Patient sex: M
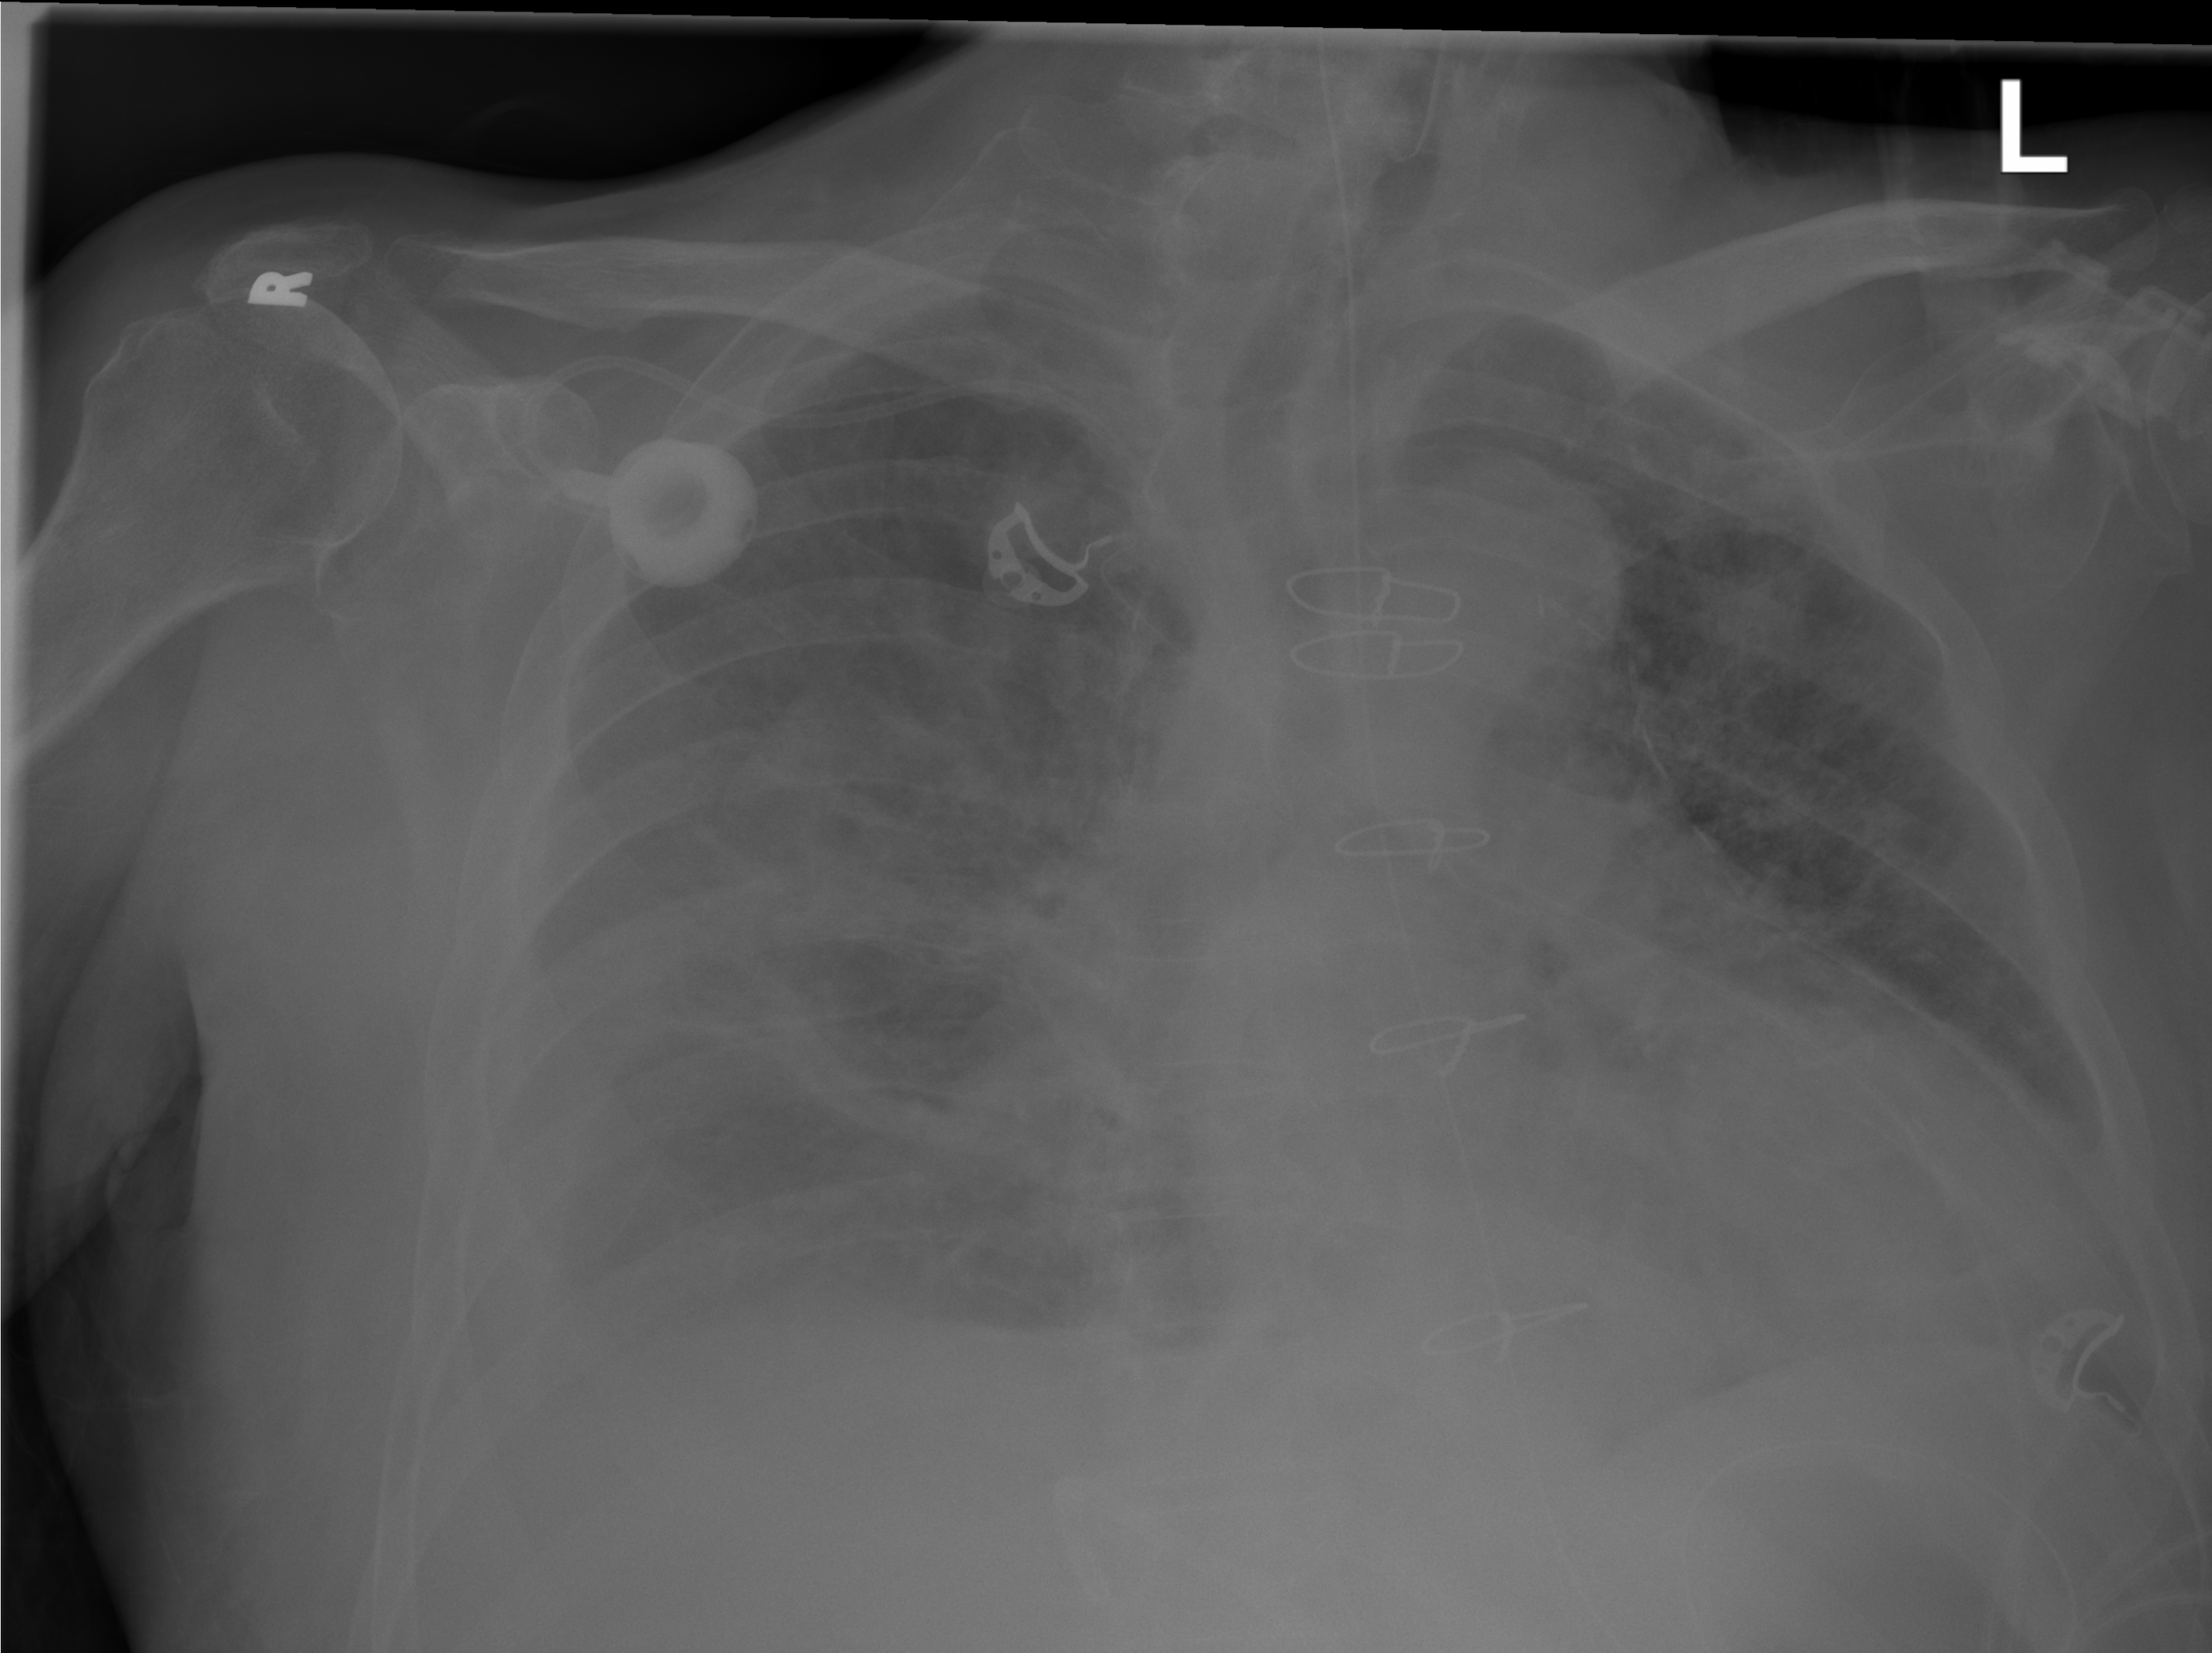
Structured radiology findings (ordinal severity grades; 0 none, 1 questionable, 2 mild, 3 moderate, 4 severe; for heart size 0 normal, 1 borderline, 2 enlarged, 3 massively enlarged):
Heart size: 2
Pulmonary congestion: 2
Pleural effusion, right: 3
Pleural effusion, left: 0
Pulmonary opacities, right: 2
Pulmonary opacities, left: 2
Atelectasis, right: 3
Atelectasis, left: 0